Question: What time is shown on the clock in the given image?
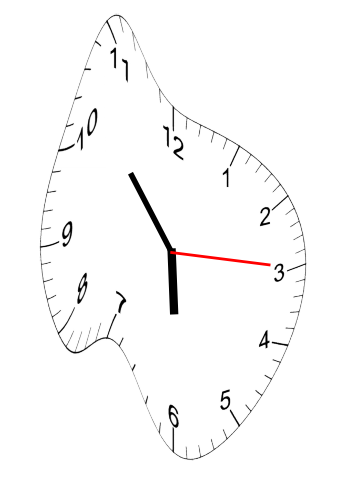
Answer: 05:53:15